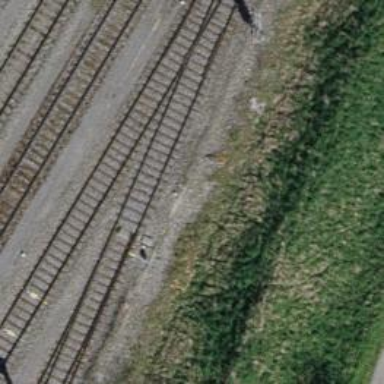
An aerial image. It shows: Railway switch.